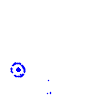
Particle: electron